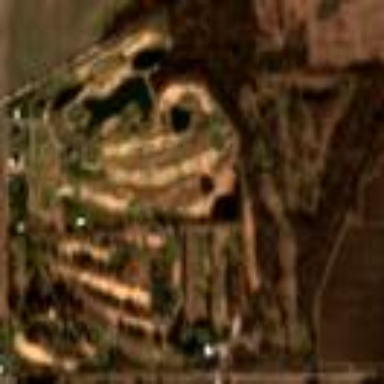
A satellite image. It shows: Golf course.